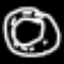
Label: donut